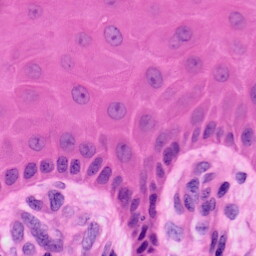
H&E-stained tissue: Skin